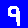
Digit: 9